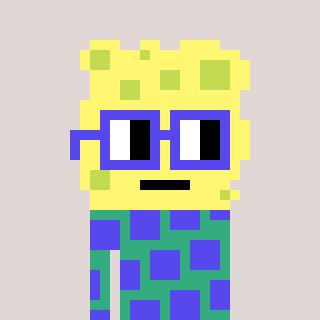
a pixel art character with square blue glasses, a sponge-shaped head and a teal-colored body on a warm background